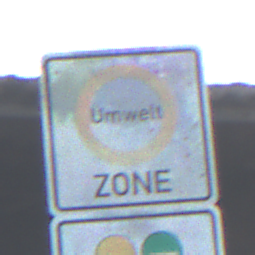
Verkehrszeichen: BeginnUmweltzone
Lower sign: FreistellungVomVerkehrsverbot2
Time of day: SunriseSunset
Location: Outdoor (Nature)
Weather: Clear
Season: NotSpecified
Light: Natural